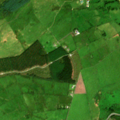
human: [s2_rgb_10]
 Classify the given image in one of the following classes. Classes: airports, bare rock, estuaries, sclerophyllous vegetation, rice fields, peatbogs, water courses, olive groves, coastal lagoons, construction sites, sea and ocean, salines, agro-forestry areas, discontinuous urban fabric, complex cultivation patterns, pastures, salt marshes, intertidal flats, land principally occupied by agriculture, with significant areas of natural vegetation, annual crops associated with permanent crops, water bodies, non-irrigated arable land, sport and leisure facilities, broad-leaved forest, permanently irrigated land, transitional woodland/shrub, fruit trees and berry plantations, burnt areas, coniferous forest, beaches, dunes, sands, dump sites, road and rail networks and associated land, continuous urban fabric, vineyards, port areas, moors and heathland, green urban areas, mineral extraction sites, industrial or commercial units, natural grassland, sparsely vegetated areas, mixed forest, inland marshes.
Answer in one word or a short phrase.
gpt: pastures, coniferous forest